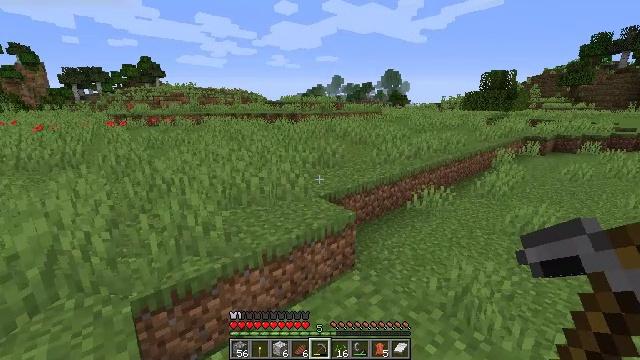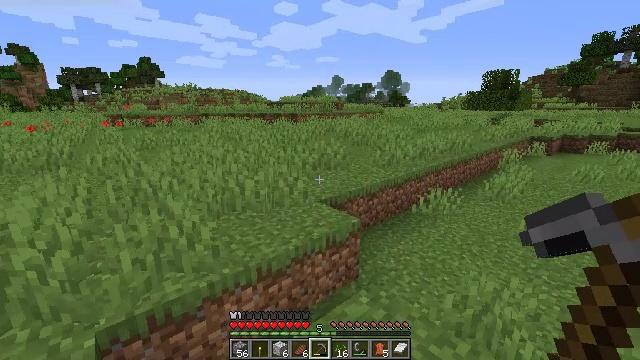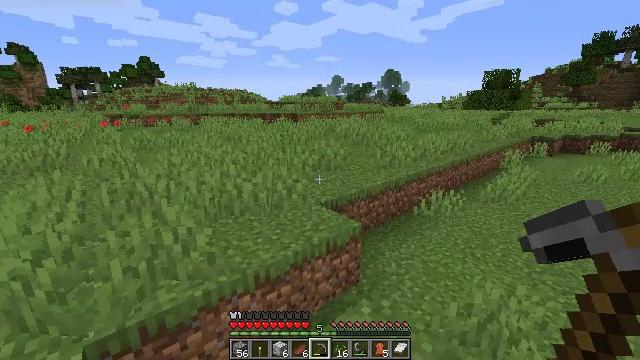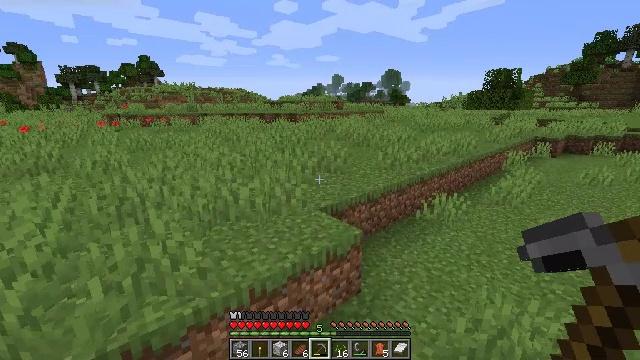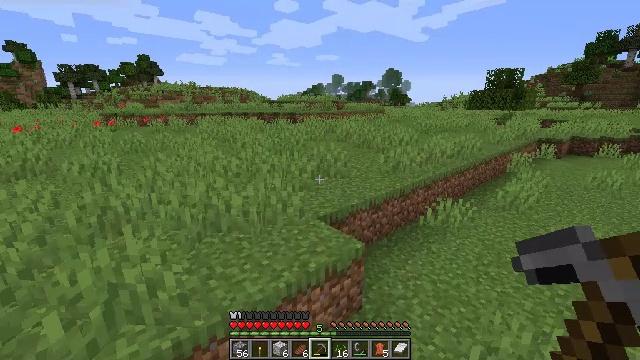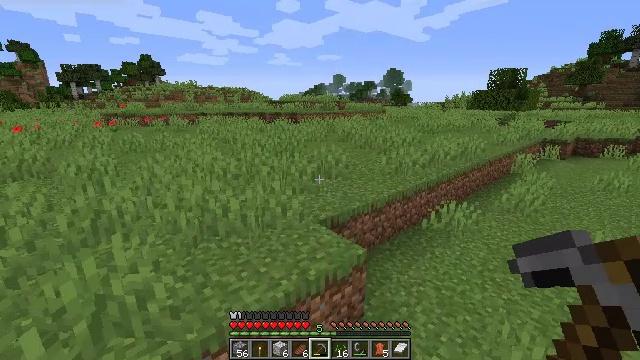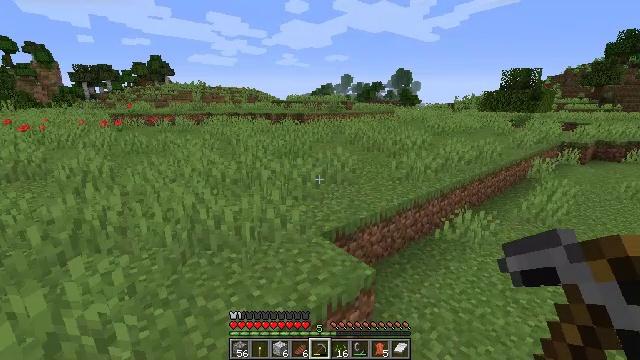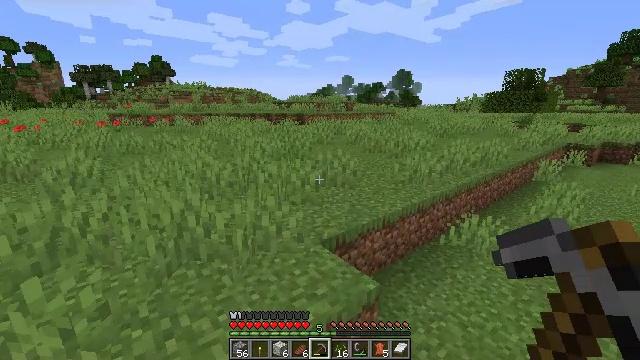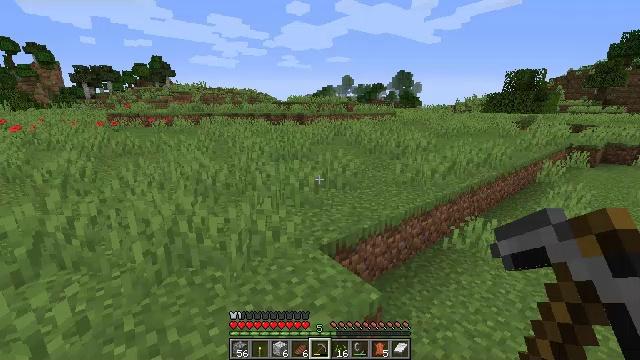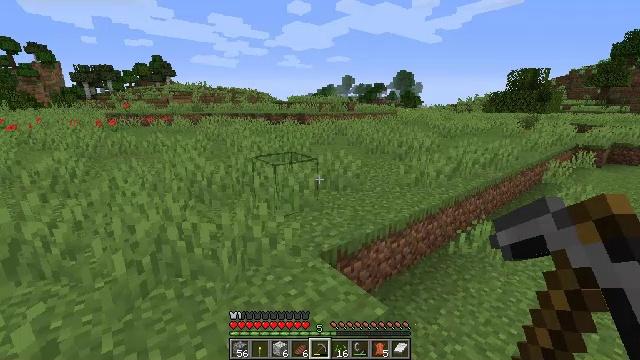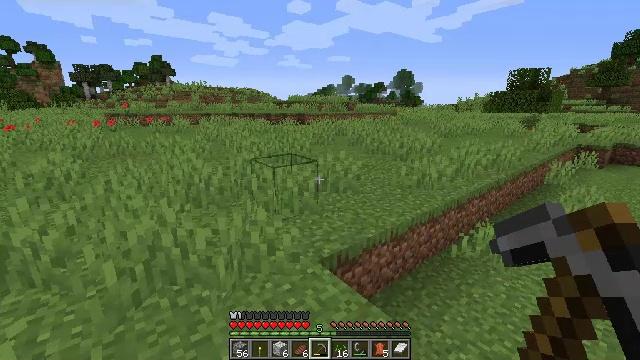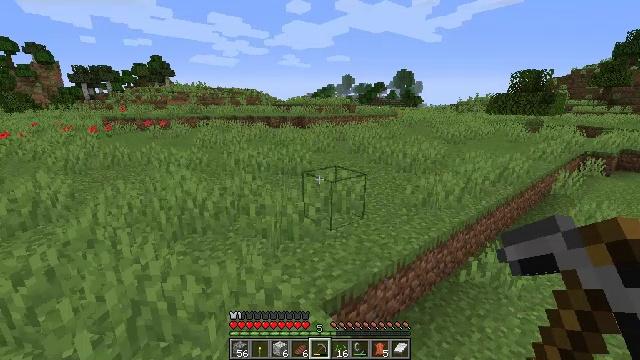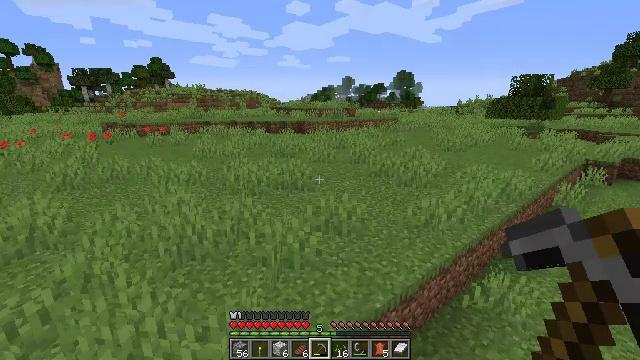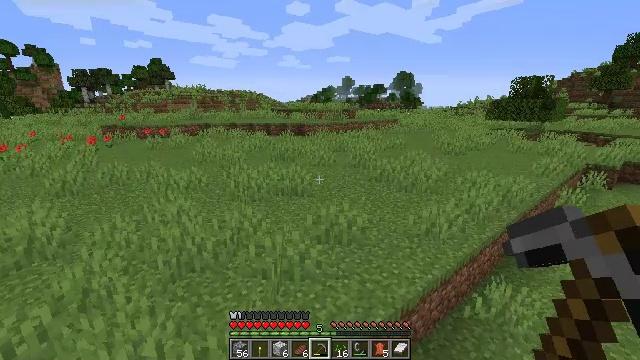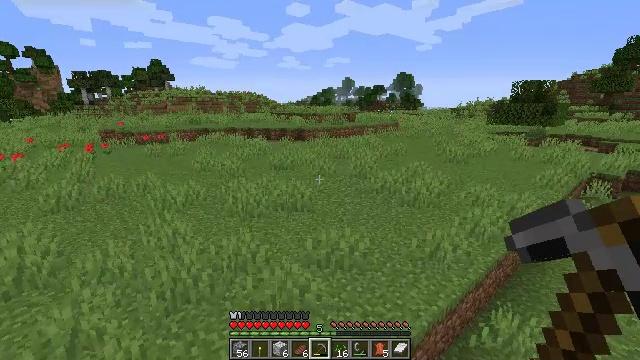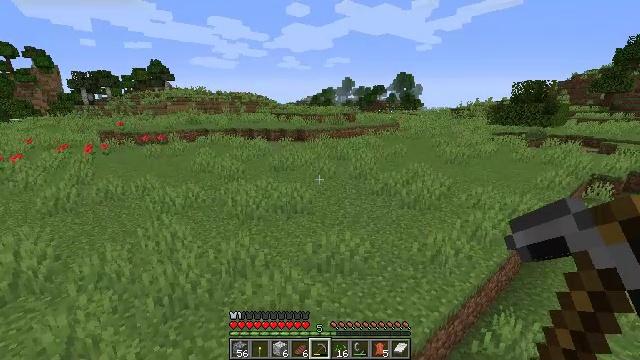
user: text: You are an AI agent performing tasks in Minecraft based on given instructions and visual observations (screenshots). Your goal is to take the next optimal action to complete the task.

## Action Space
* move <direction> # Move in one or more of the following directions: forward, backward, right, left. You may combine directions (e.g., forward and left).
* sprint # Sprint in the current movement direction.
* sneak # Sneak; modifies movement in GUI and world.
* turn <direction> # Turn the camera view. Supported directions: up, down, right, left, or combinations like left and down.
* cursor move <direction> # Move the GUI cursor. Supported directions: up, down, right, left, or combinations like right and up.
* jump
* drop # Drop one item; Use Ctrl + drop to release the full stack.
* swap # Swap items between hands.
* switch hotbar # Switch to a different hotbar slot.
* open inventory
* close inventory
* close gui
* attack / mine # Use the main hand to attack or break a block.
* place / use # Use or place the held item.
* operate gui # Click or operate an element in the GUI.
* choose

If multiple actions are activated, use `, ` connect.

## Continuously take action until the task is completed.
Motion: motion action
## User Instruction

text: Gather birch log for crafting.
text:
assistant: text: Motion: move forward
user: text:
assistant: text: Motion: move forward
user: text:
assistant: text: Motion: move forward
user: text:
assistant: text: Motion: move forward
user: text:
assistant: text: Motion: move forward
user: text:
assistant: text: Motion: move forward, turn left
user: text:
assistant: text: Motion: move forward
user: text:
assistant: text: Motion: move forward
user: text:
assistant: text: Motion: move forward
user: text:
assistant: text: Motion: move forward
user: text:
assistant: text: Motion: move forward, jump
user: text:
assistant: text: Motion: move forward, jump
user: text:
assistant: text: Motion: move forward, jump
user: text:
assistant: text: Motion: move forward, jump
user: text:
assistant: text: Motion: move forward, jump
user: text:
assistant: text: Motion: move forward, jump
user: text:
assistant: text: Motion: move forward
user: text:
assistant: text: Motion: move forward
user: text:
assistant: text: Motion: move forward
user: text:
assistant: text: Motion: move forward
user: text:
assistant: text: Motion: move forward
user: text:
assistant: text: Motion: move forward
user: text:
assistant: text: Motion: move forward
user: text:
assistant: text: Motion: move forward
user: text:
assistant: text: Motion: move forward
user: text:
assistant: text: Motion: move forward
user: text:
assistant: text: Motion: move forward
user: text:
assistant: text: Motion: move forward
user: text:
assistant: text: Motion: move forward
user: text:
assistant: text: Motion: move forward